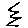
Label: zigzag